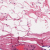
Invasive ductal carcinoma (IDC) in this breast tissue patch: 0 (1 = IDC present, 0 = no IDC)